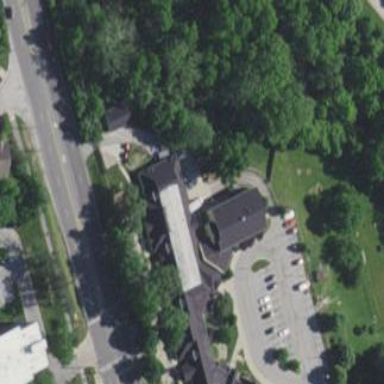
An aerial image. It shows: Animal shelter housed in building.